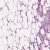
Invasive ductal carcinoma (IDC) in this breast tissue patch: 1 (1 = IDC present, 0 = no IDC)